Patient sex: M
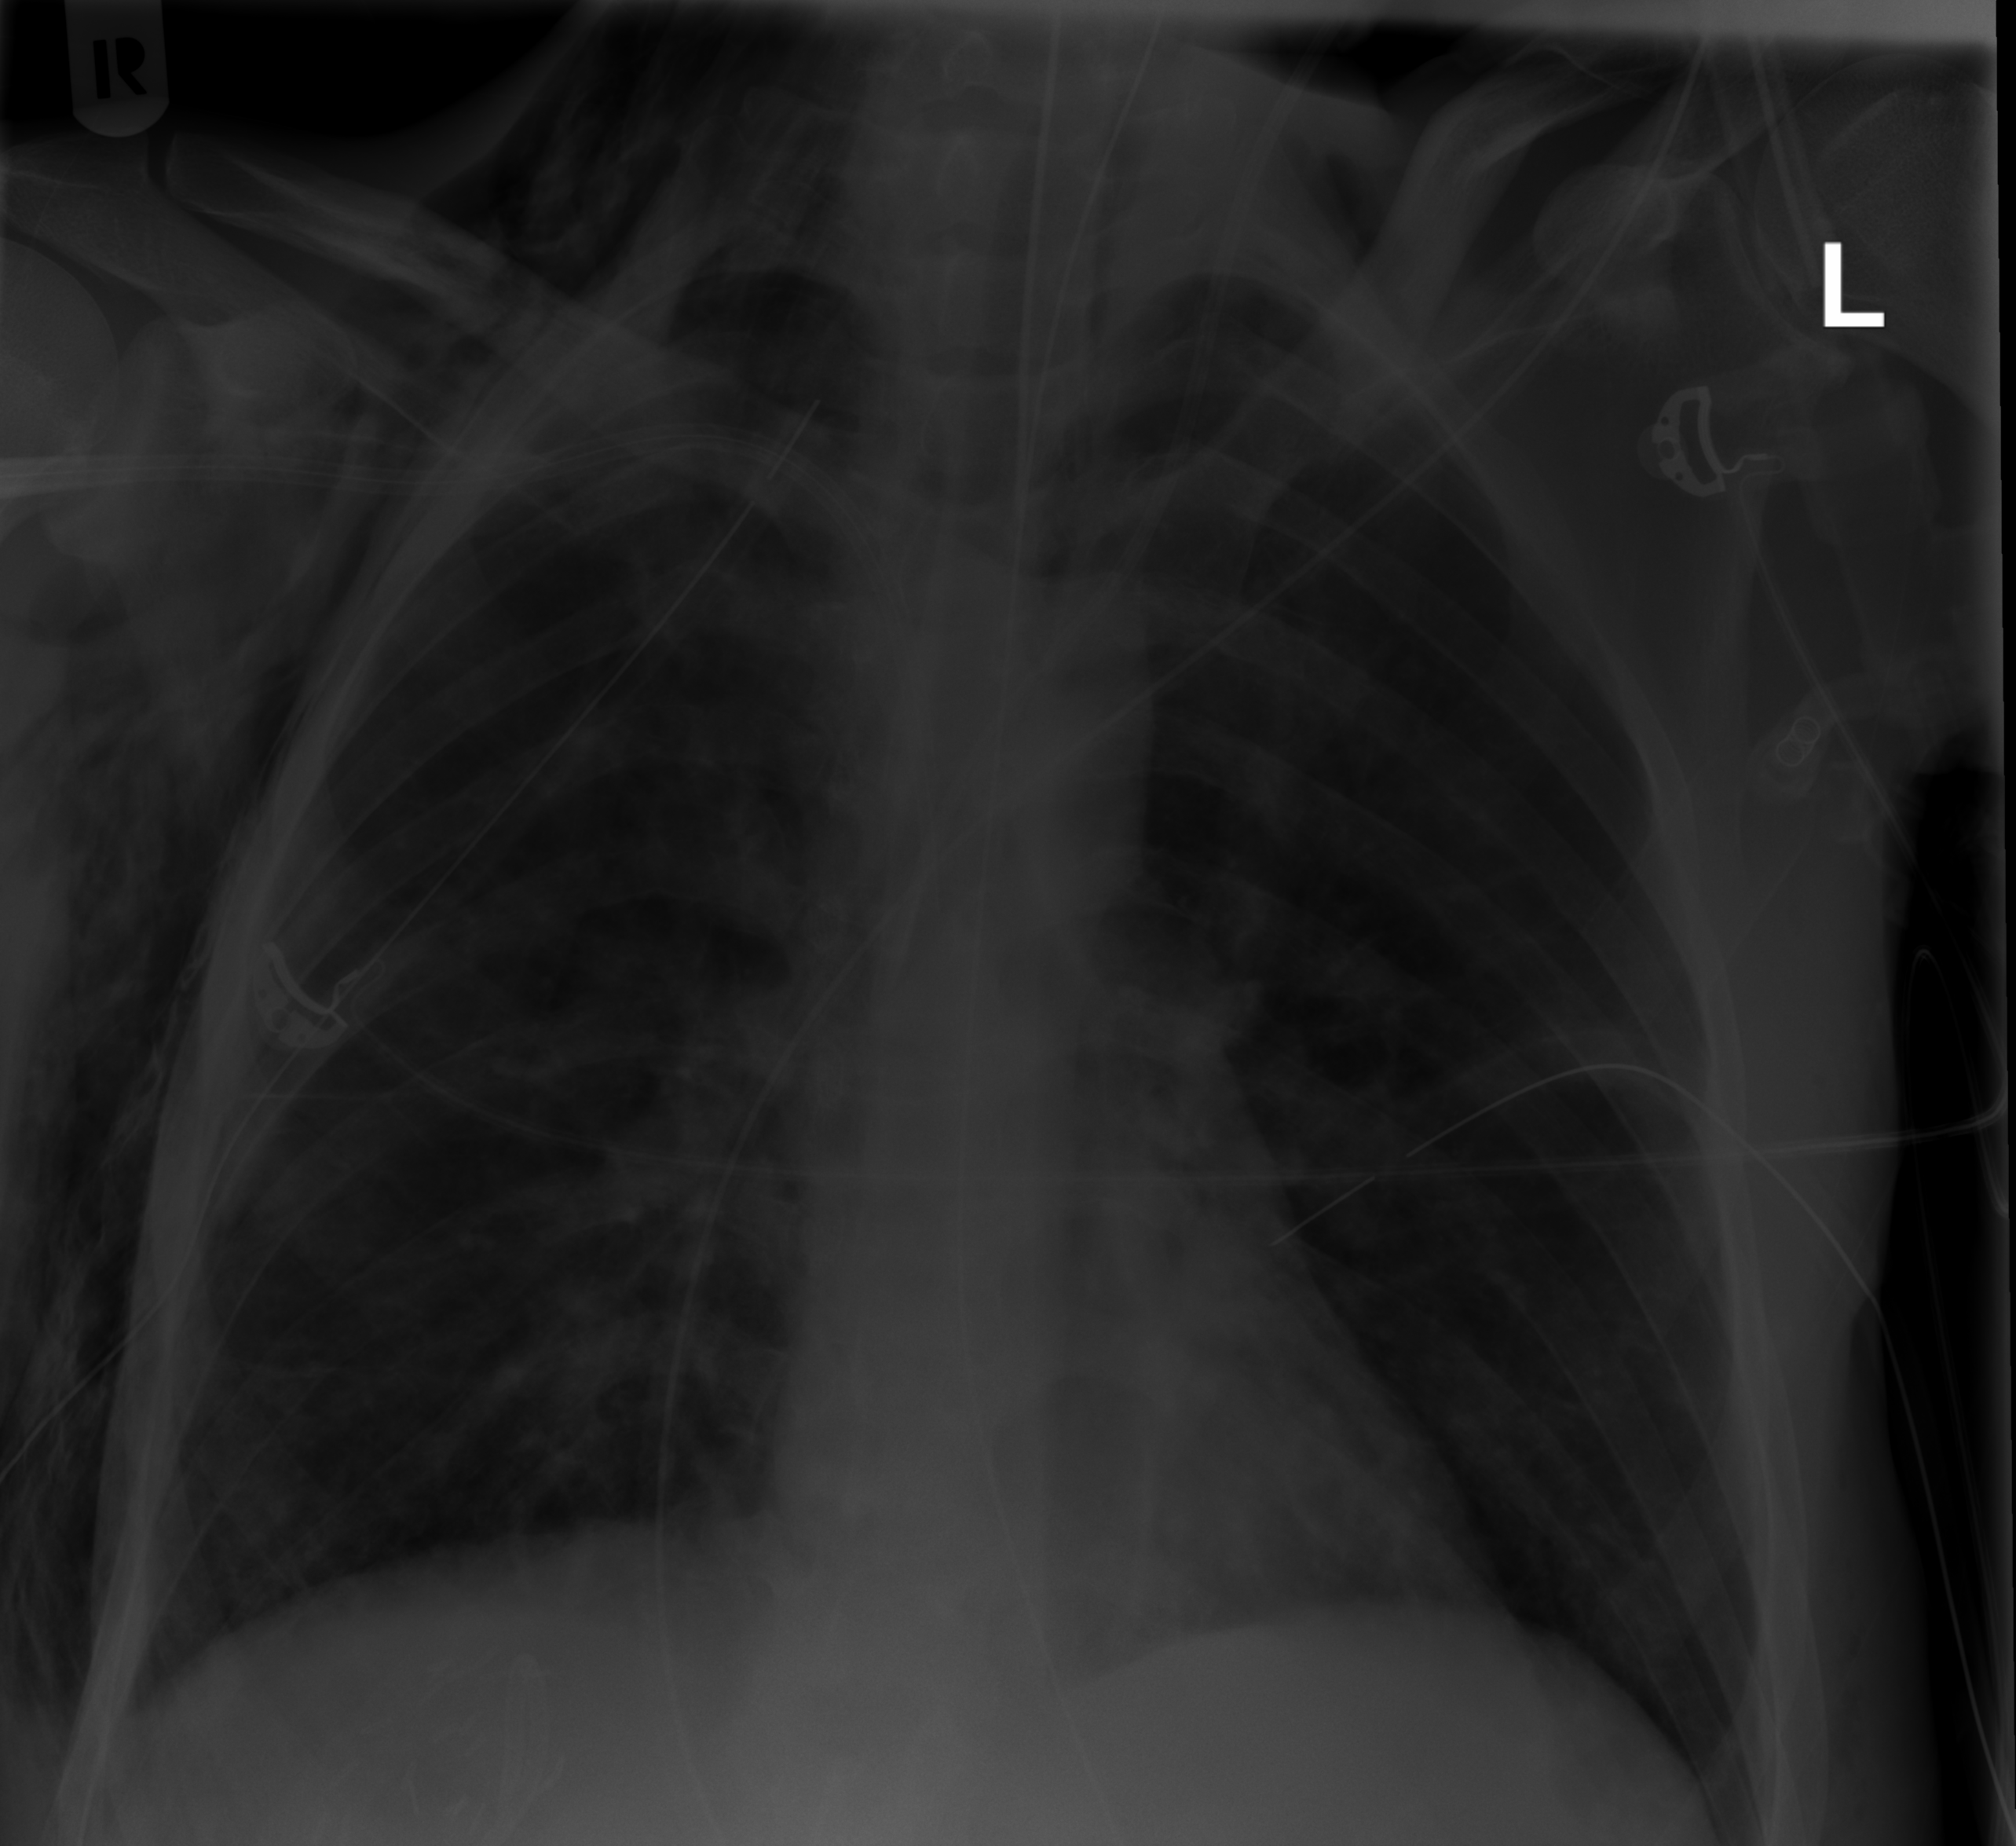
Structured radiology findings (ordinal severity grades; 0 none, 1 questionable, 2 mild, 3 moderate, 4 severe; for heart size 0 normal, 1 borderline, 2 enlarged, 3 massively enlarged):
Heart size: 0
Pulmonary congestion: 2
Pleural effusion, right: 0
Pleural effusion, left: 0
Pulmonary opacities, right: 0
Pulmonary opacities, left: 0
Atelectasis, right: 0
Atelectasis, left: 0